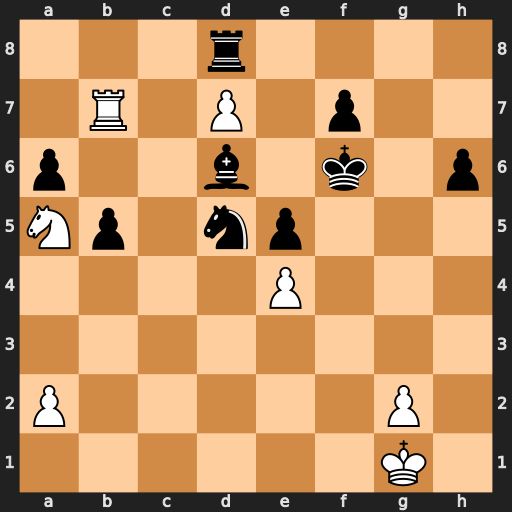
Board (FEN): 3r4/1R1P1p2/p2b1k1p/Np1np3/4P3/8/P5P1/6K1
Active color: w
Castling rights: -
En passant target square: -
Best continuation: exd5 Bc7 Rxc7